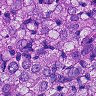
Metastatic tissue present: yes